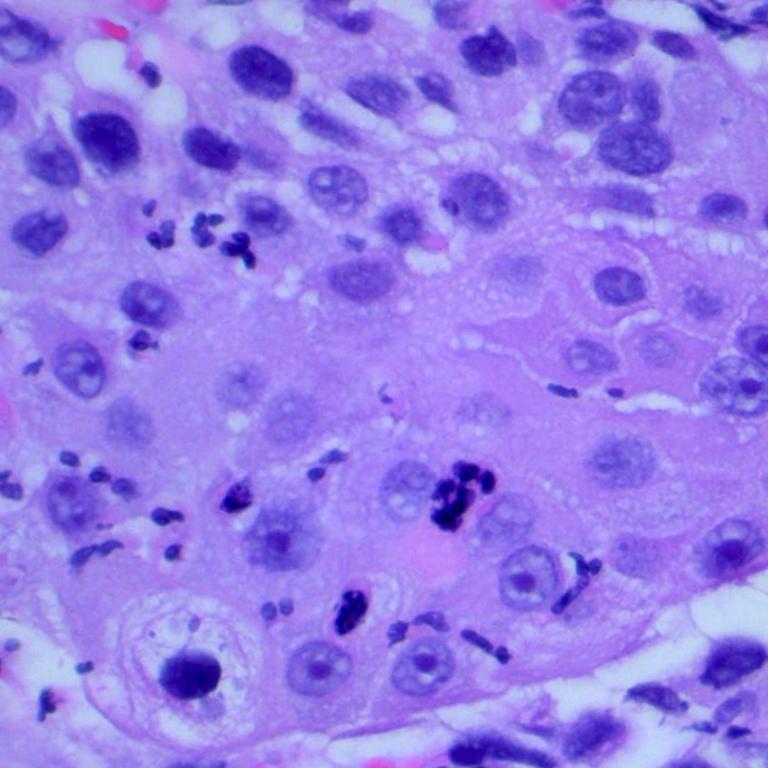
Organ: lung
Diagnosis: squamous carcinomas